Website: crate-barrel
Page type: newsletter-management
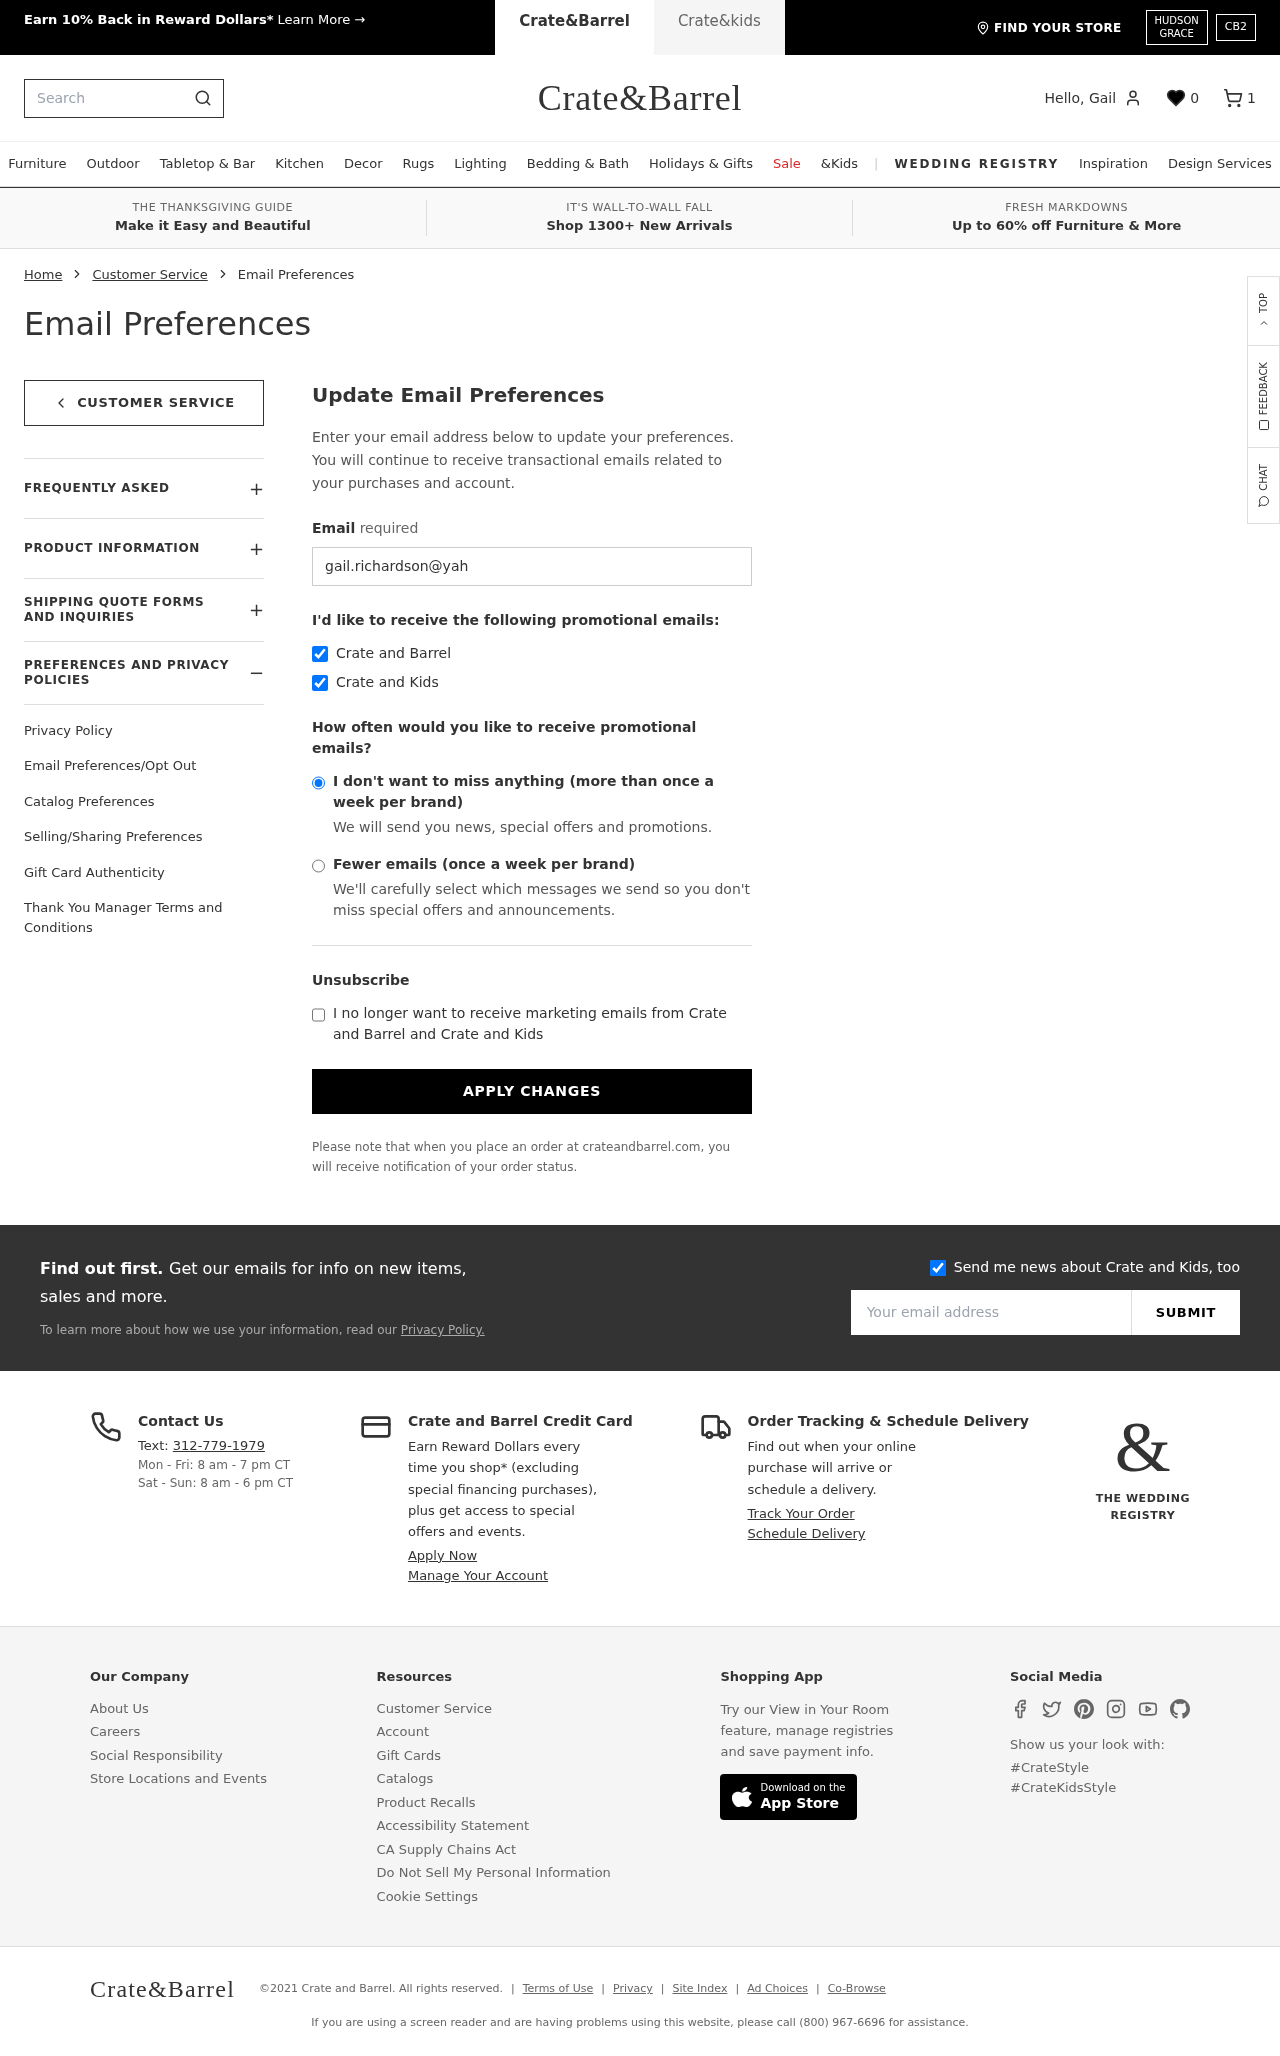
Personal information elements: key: PII_EMAIL
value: gail.richardson@yahoo.com
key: PII_FIRSTNAME
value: Gail
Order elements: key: ORDER_NUM_ITEMS
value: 1
Search elements: key: HEADER_SEARCH
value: Search
Other elements: key: FAVORITES_COUNT
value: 0